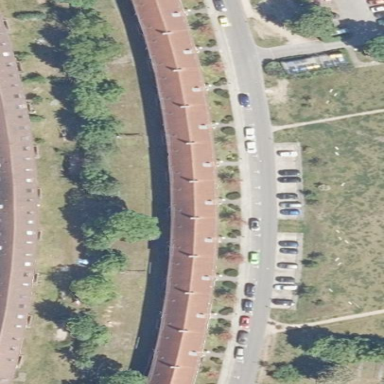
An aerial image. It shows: Apartments building with gambrel roof oriented along the structure.